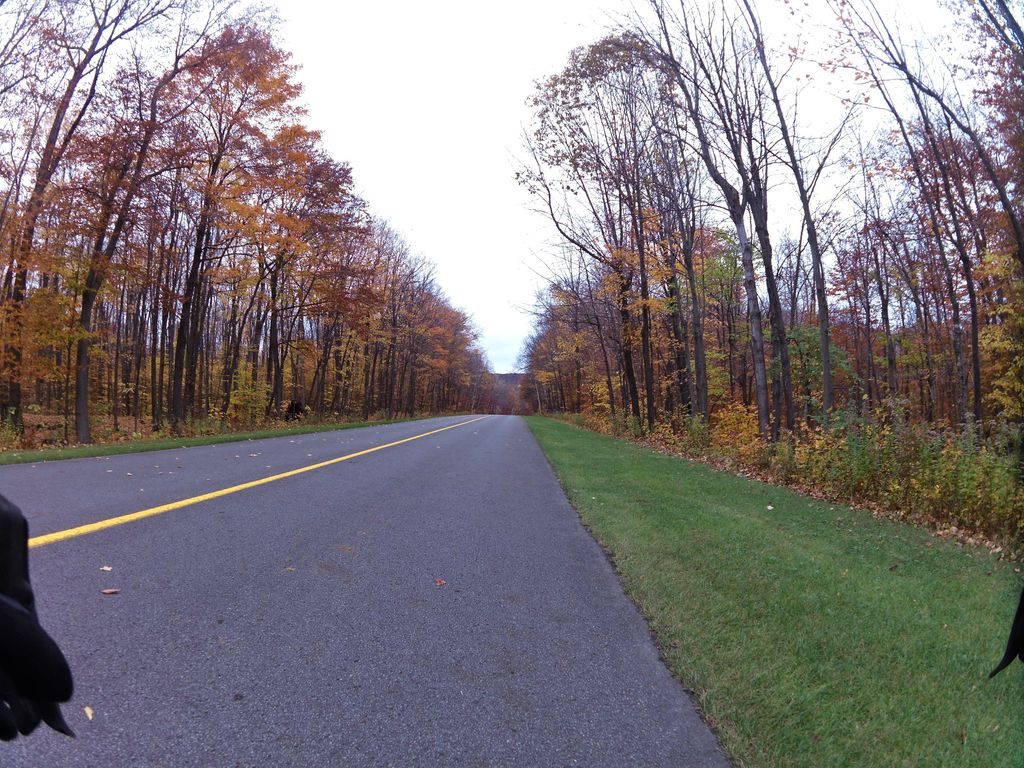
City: ottawa-gatineau